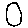
Label: circle